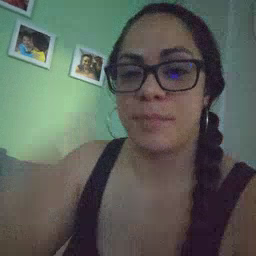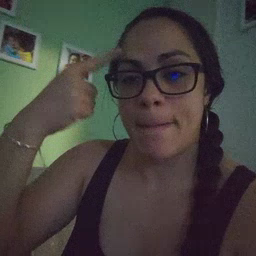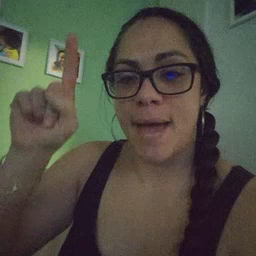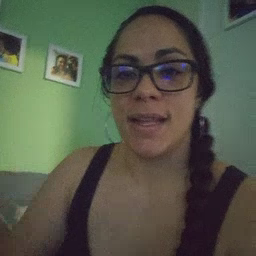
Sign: penny